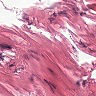
Metastatic tissue present: no